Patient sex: M
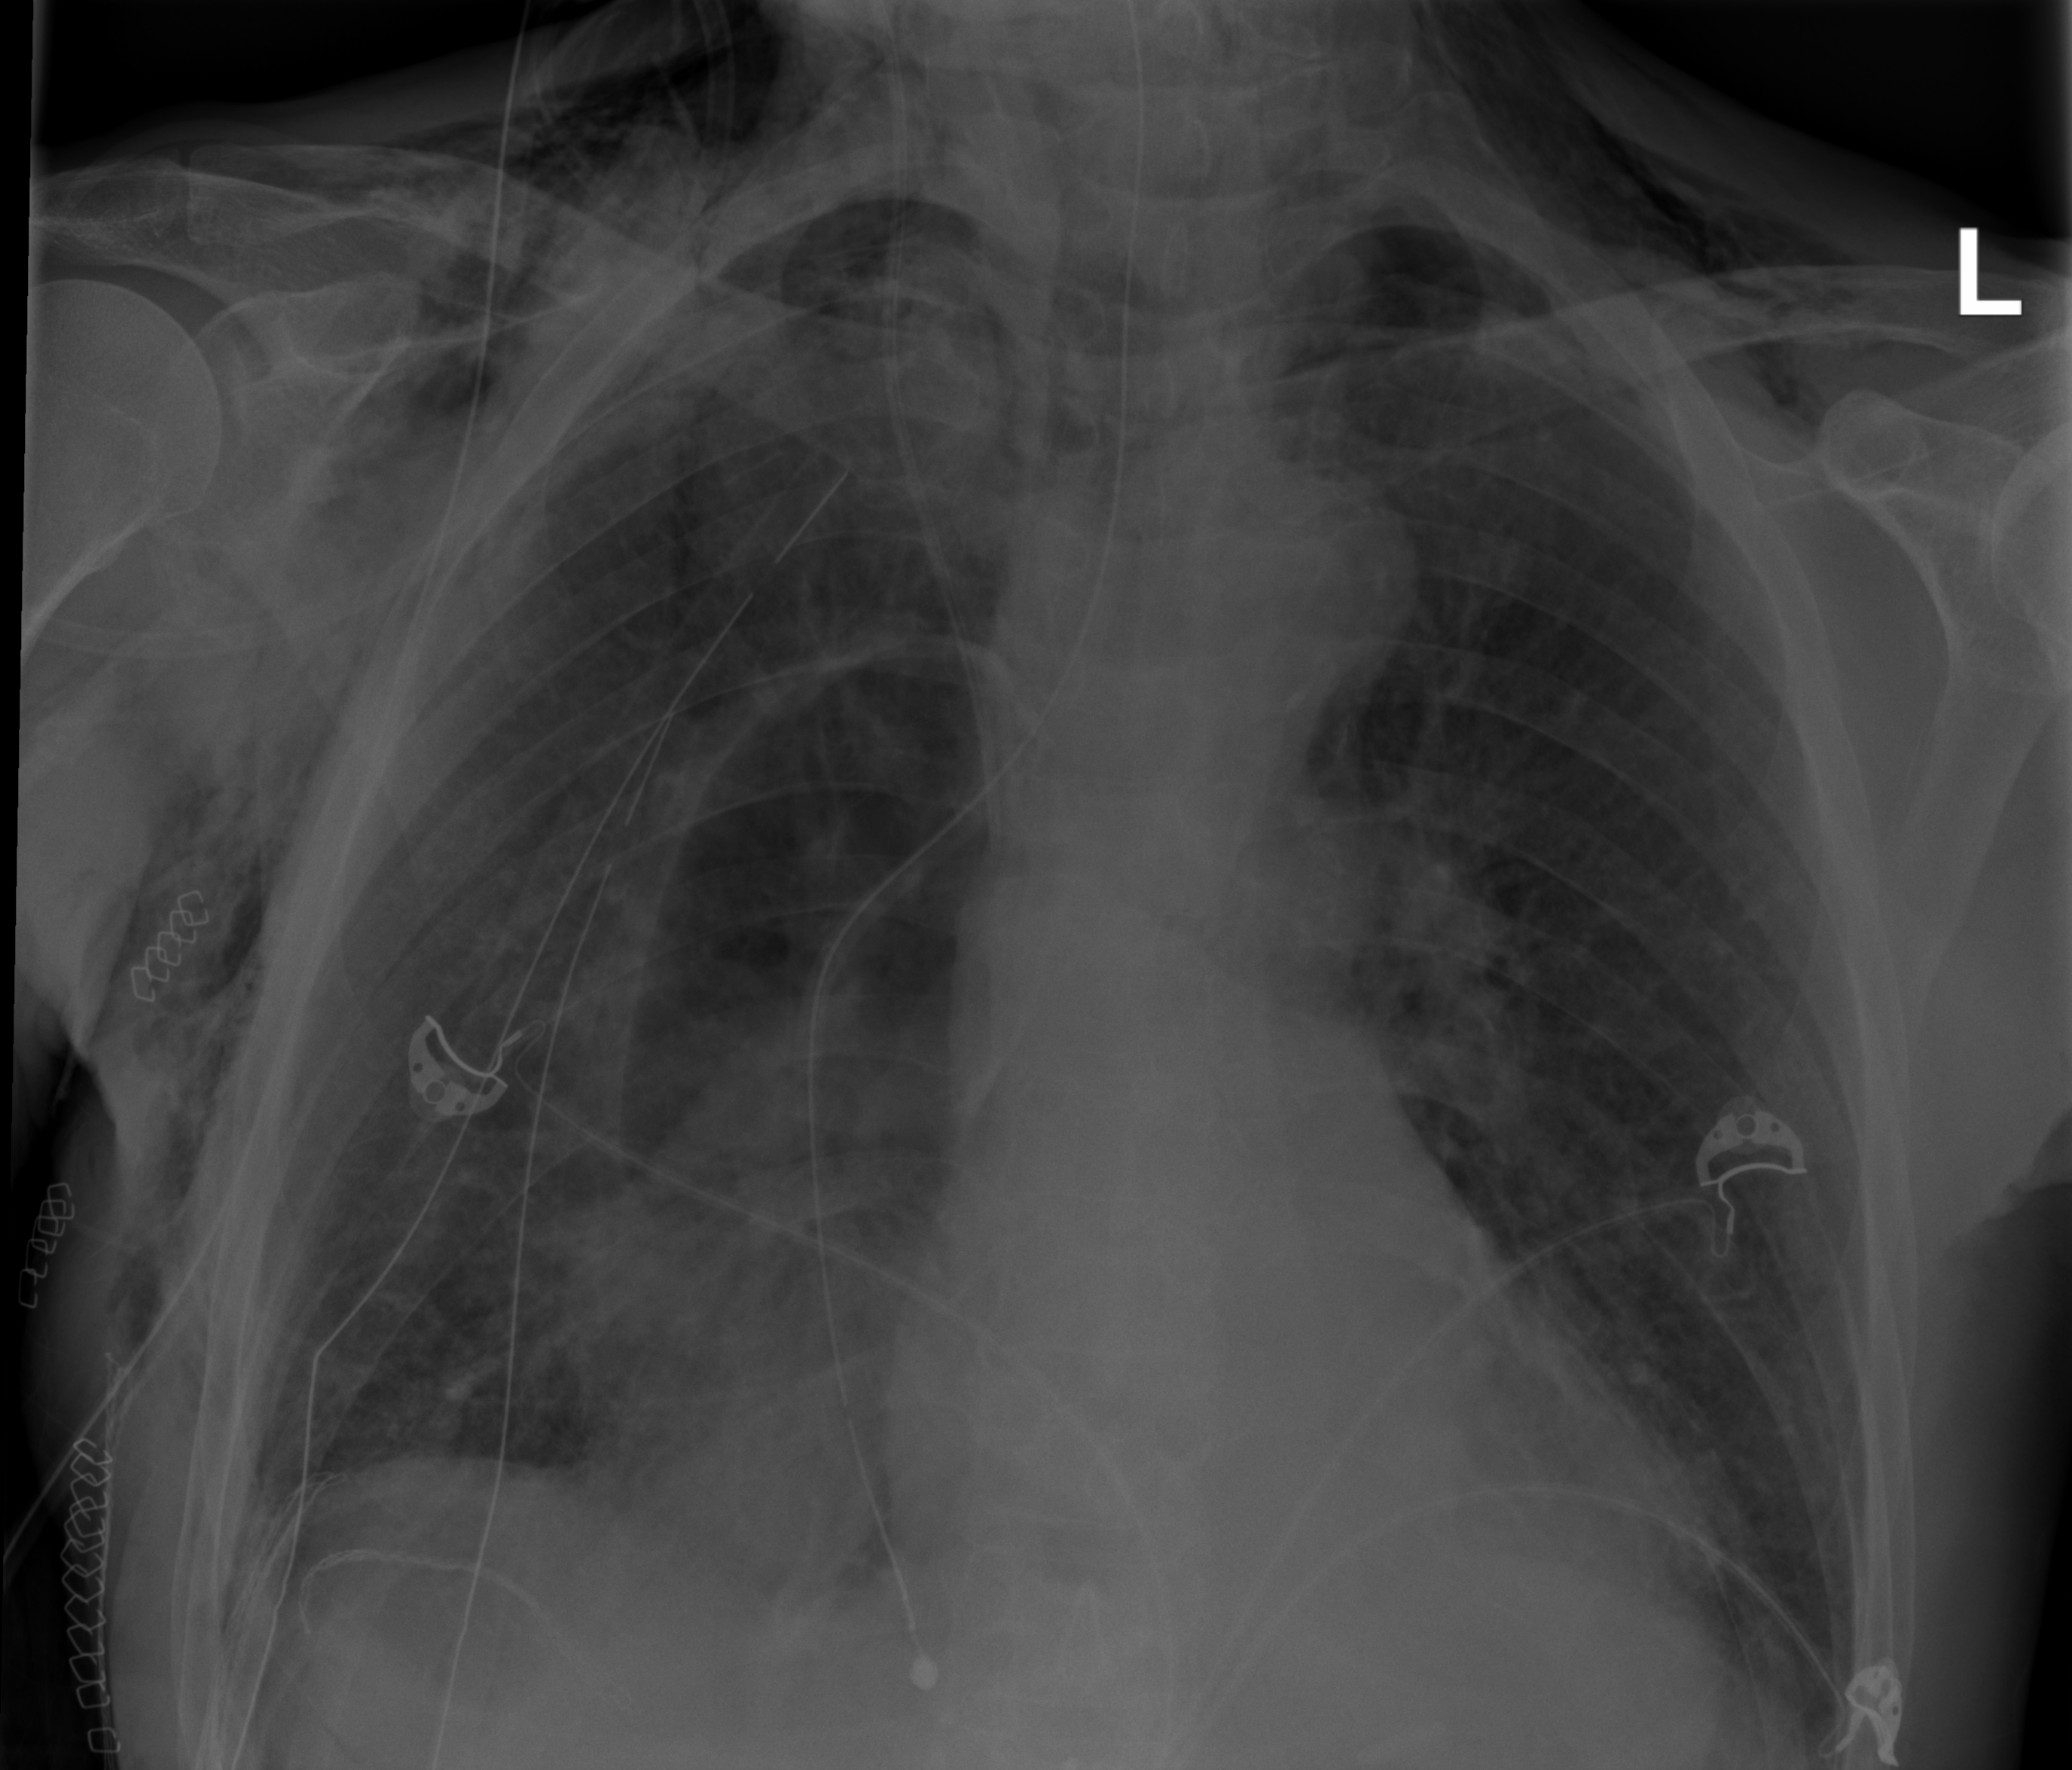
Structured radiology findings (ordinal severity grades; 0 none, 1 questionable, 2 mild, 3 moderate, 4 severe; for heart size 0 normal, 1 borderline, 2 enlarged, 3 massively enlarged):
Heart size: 0
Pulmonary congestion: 0
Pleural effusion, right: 0
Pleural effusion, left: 0
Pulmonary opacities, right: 0
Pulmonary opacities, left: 0
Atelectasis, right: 2
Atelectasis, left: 0